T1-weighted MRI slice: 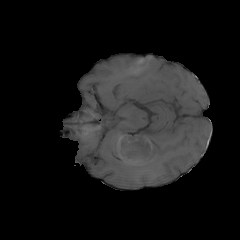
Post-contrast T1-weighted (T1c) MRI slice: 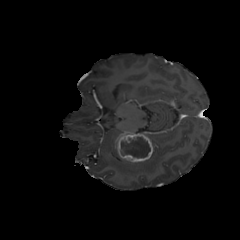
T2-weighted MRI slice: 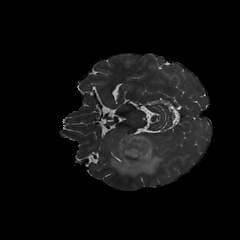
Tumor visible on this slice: yes